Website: home-depot
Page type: billing-address
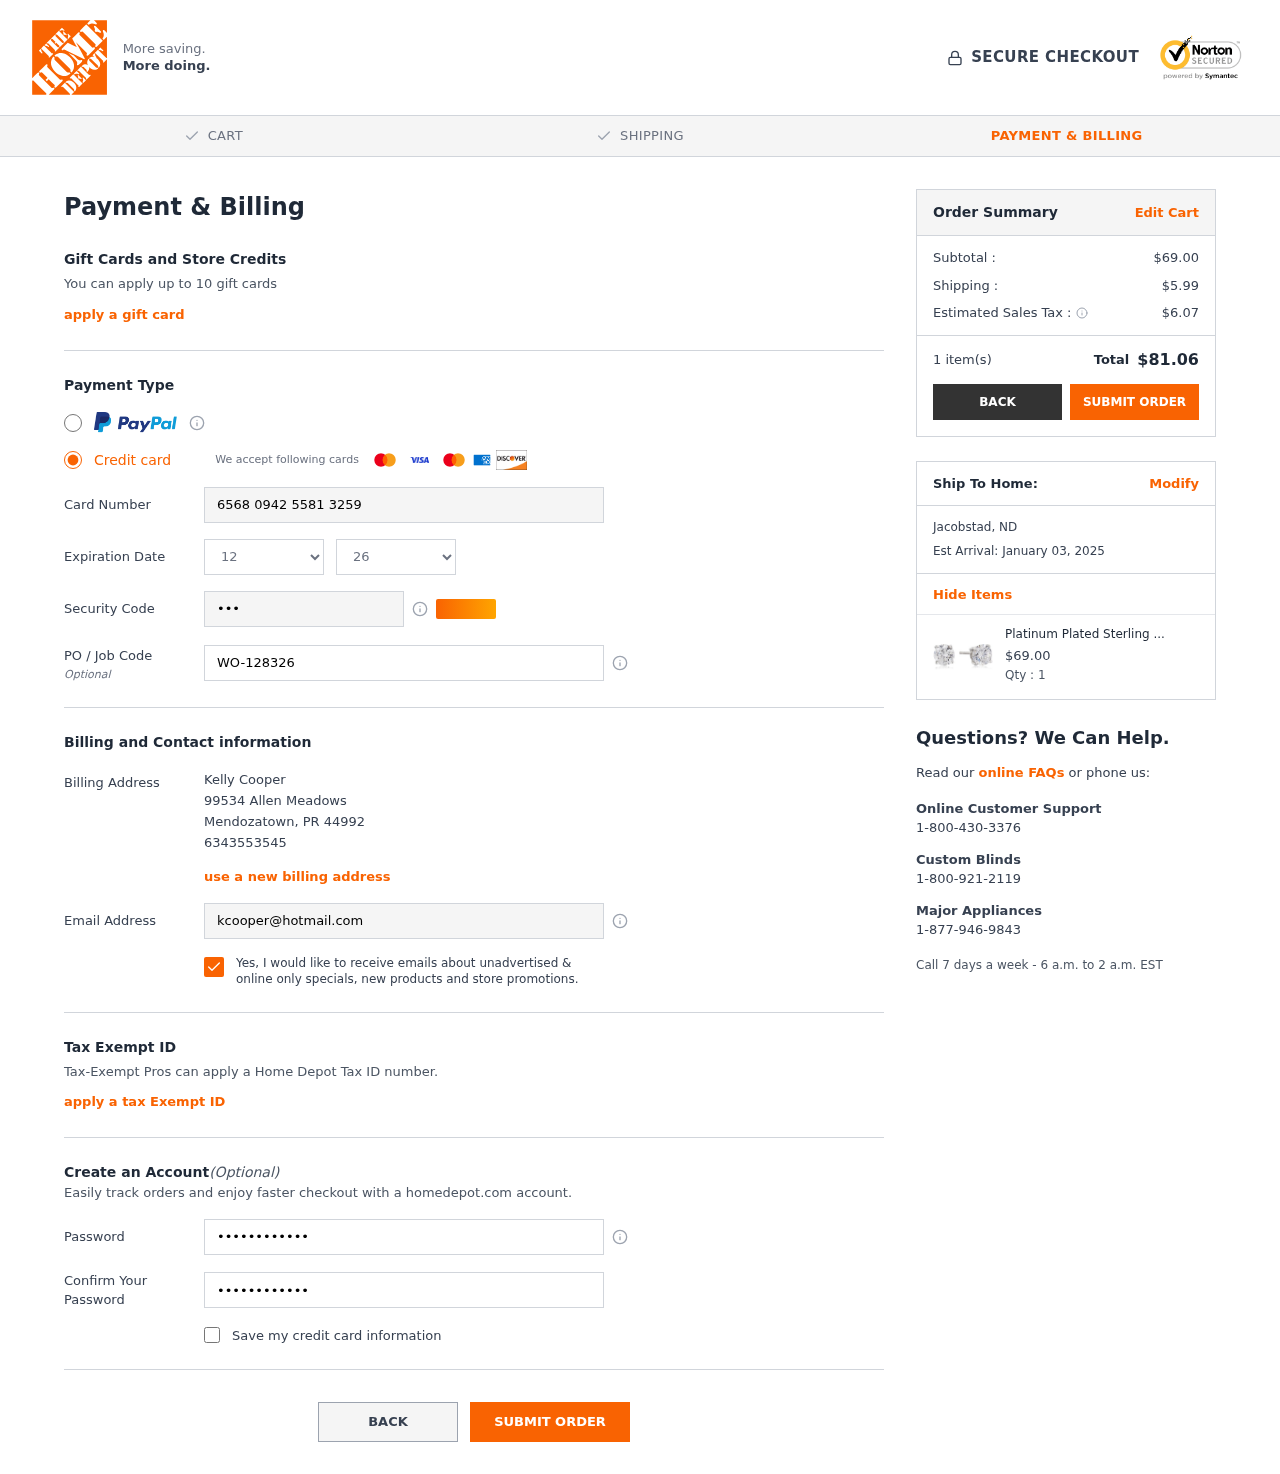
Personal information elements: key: PII_CARD_CVV
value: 944
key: PII_CARD_EXPIRY_MONTH
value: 12
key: PII_CARD_EXPIRY_YEAR
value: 26
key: PII_CARD_NUMBER
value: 6568 0942 5581 3259
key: PII_CITY
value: Mendozatown
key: PII_CITY2
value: Jacobstad
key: PII_EMAIL
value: kcooper@hotmail.com
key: PII_FULLNAME
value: Kelly Cooper
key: PII_JOB_CODE
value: WO-128326
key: PII_PHONE
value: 6343553545
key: PII_POSTCODE
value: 44992
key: PII_STATE_ABBR
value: PR
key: PII_STATE_ABBR2
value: ND
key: PII_STREET
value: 99534 Allen Meadows
Product elements: key: PRODUCT1_NAME
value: Platinum Plated Sterling Silver Stud Earrings set with Round Cut Swarovski Zirconia (2 cttw)
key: PRODUCT1_PRICE
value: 69
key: PRODUCT1_QUANTITY
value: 1
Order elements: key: ORDER_SUBTOTAL
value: $69.00
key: ORDER_SHIPPING_COST
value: $5.99
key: ORDER_TAX
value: $6.07
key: ORDER_NUM_ITEMS
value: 1 item(s)
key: ORDER_TOTAL
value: $81.06
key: ORDER_DELIVERY_DATE
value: Est Arrival: January 03, 2025